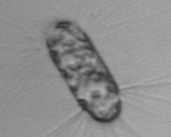
Label: Corethron_hystrix